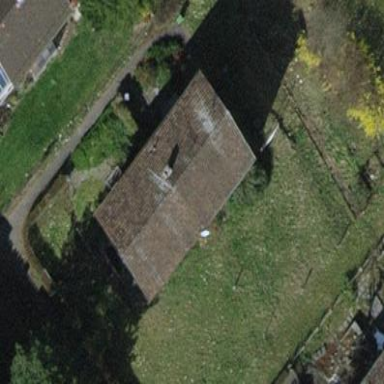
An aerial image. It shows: House with flat roof.